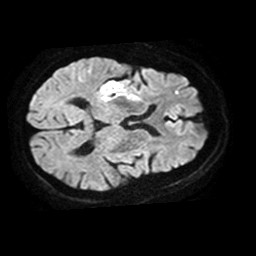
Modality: TRACE
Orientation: axial
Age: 87
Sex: female
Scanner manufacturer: philips
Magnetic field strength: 1.5 T
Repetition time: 3.684 s
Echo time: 0.09411 s